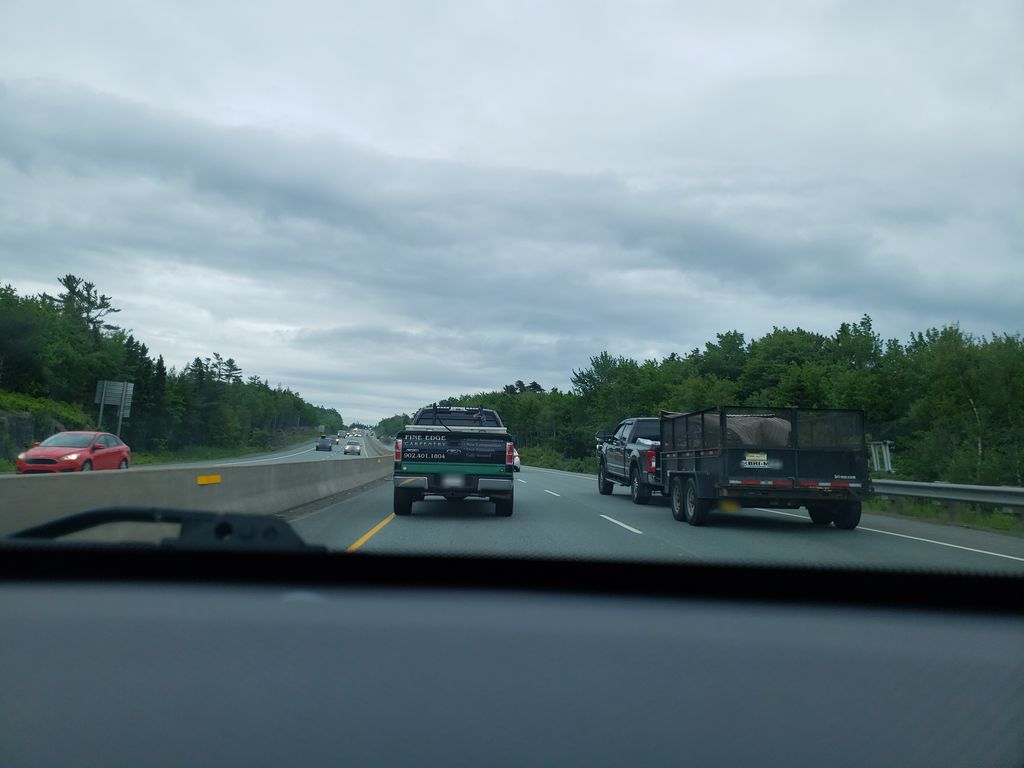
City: halifax